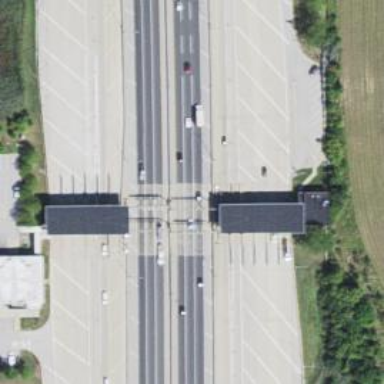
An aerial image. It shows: Toll gantry on the road.